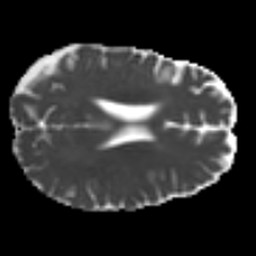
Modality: MD
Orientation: axial
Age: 46
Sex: male
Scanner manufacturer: siemens
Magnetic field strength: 3 T
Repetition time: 4.999 s
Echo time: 0.07946 s